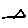
Label: triangle